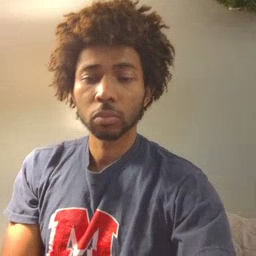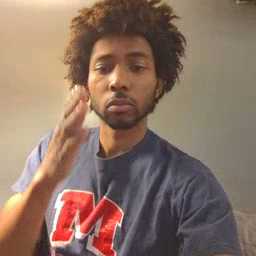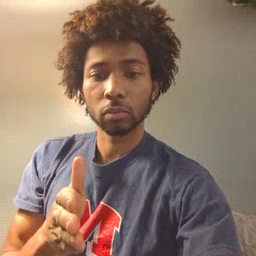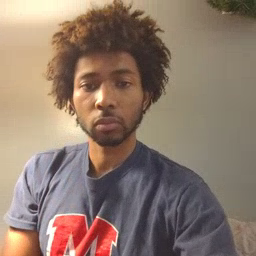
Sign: person